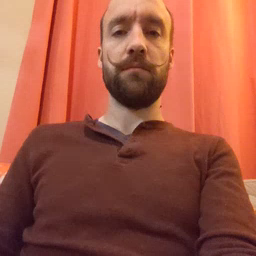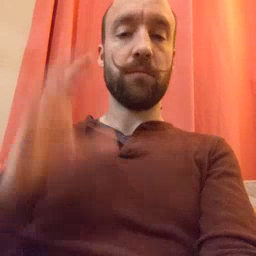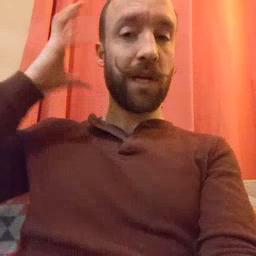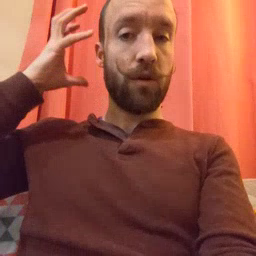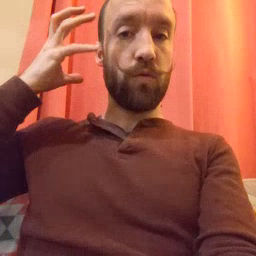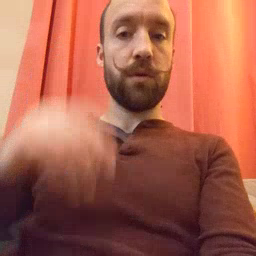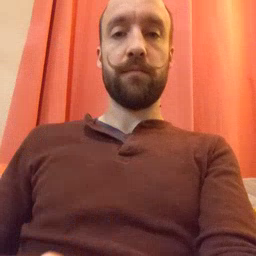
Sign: radio